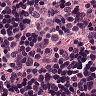
Metastatic tissue present: no